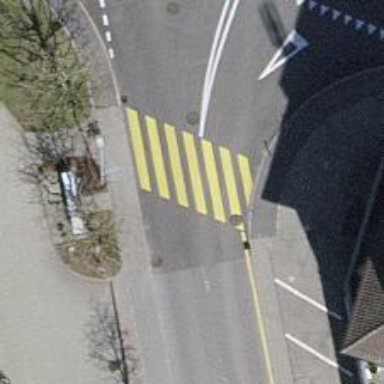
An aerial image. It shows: Uncontrolled zebra crossing on the road.